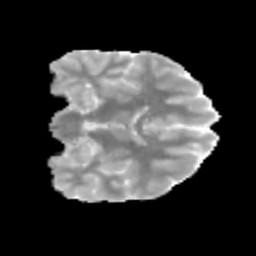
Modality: MD
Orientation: coronal
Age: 11
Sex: male
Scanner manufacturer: siemens
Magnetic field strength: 3 T
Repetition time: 3.8 s
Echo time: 0.07 s